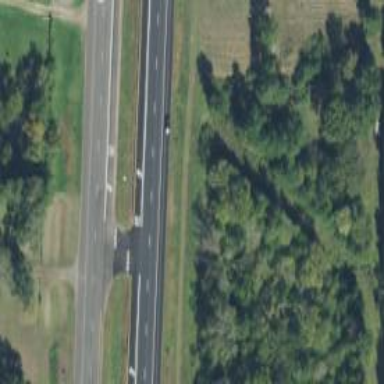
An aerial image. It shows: Trunk link highway.